Question: please help guys i have code for inserting name and etc.. and for inserting a image i cant combine the codes
here is the ouput in phpmyadmin i only insert one value thou...

thanks for your help guys
'''
<---!THIS CODE BELOW IT INSERT ID,NAME AND ETC --->
<?php
require 'db.php';
$message = '';
$Error = '';
if (isset ($_POST['Attendee_id']) &&
isset($_POST['RFID_number']) &&
isset($_POST['Attendee_Name']) &&
isset($_POST['CourseOrDepartment']) &&
isset ($_POST['Status']) ) {
$Attendee_id = $_POST['Attendee_id'];
$RFID_number = $_POST['RFID_number'];
$Attendee_Name = $_POST['Attendee_Name'];
$CourseOrDepartment = $_POST['CourseOrDepartment'];
$Status = $_POST['Status'];
$sql = 'INSERT INTO tbl_listofregister(Attendee_id,
RFID_number,Attendee_Name,CourseOrDepartment,Status)
VALUES(:Attendee_id,
:RFID_number,:Attendee_Name,:CourseOrDepartment,:Status)';
$statement = $connection->prepare($sql);
if ($statement->execute([':Attendee_id' => $Attendee_id, ':RFID_number' =>
$RFID_number,':Attendee_Name' => $Attendee_Name,':CourseOrDepartment' =>
$CourseOrDepartment,':Status' => $Status])) {
$message = 'DATA INSERTED SUCCESSFULLY';
}
else
{
$Error = "ID SHOULD BE UNIQUE";
}
}
?>
<---! HERE IS FOR IMAGE --->
<?php
$msg = '';
if($_SERVER['REQUEST_METHOD']=='POST'){
$image = $_FILES['Image']['tmp_name'];
$img = file_get_contents($image);
$con = mysqli_connect('localhost','root','','dbattendancelibrary') or
die('Unable To connect');
$sql = "insert into tbl_listofregister (image) values(?)";
$stmt = mysqli_prepare($con,$sql);
mysqli_stmt_bind_param($stmt, "s",$img);
mysqli_stmt_execute($stmt);
$check = mysqli_stmt_affected_rows($stmt);
if($check==1){
$msg = 'Image Successfullly UPloaded';
}else{
$msg = 'Error uploading image';
}
mysqli_close($con);
}
?>
'''
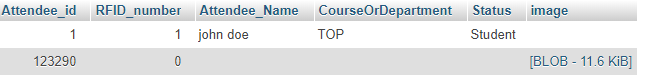
Answer: This would combine the two inserts into one action. But I would advise against storing the images in the db. Store the path relative to your site of the image instead.
'''
<?php
require 'db.php';
$message = '';
$Error = '';
if(isset($_POST['Attendee_id']) &&
isset($_POST['RFID_number']) &&
isset($_POST['Attendee_Name']) &&
isset($_POST['CourseOrDepartment']) &&
isset($_POST['Status']) &&
isset($_FILES['Image']['tmp_name']) &&
$_SERVER['REQUEST_METHOD']=='POST') {
$Attendee_id = $_POST['Attendee_id'];
$RFID_number = $_POST['RFID_number'];
$Attendee_Name = $_POST['Attendee_Name'];
$CourseOrDepartment = $_POST['CourseOrDepartment'];
$Status = $_POST['Status'];
$image = $_FILES['Image']['tmp_name'];
$img = file_get_contents($image);
$sql = 'INSERT INTO tbl_listofregister(
Attendee_id,
RFID_number,
Attendee_Name,
CourseOrDepartment,
Status,
image)
VALUES(:Attendee_id,
:RFID_number,
:Attendee_Name,
:CourseOrDepartment,
:Status,
:Image)';
$statement = $connection->prepare($sql);
if($statement->execute(
[':Attendee_id' => $Attendee_id,
':RFID_number' => $RFID_number,
':Attendee_Name' => $Attendee_Name,
':CourseOrDepartment' => $CourseOrDepartment,
':Status' => $Status,
':Image' => $img]
)) {
$message = 'DATA INSERTED SUCCESSFULLY';
} else {
$Error = "ID SHOULD BE UNIQUE";
}
}
?>
'''